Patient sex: F
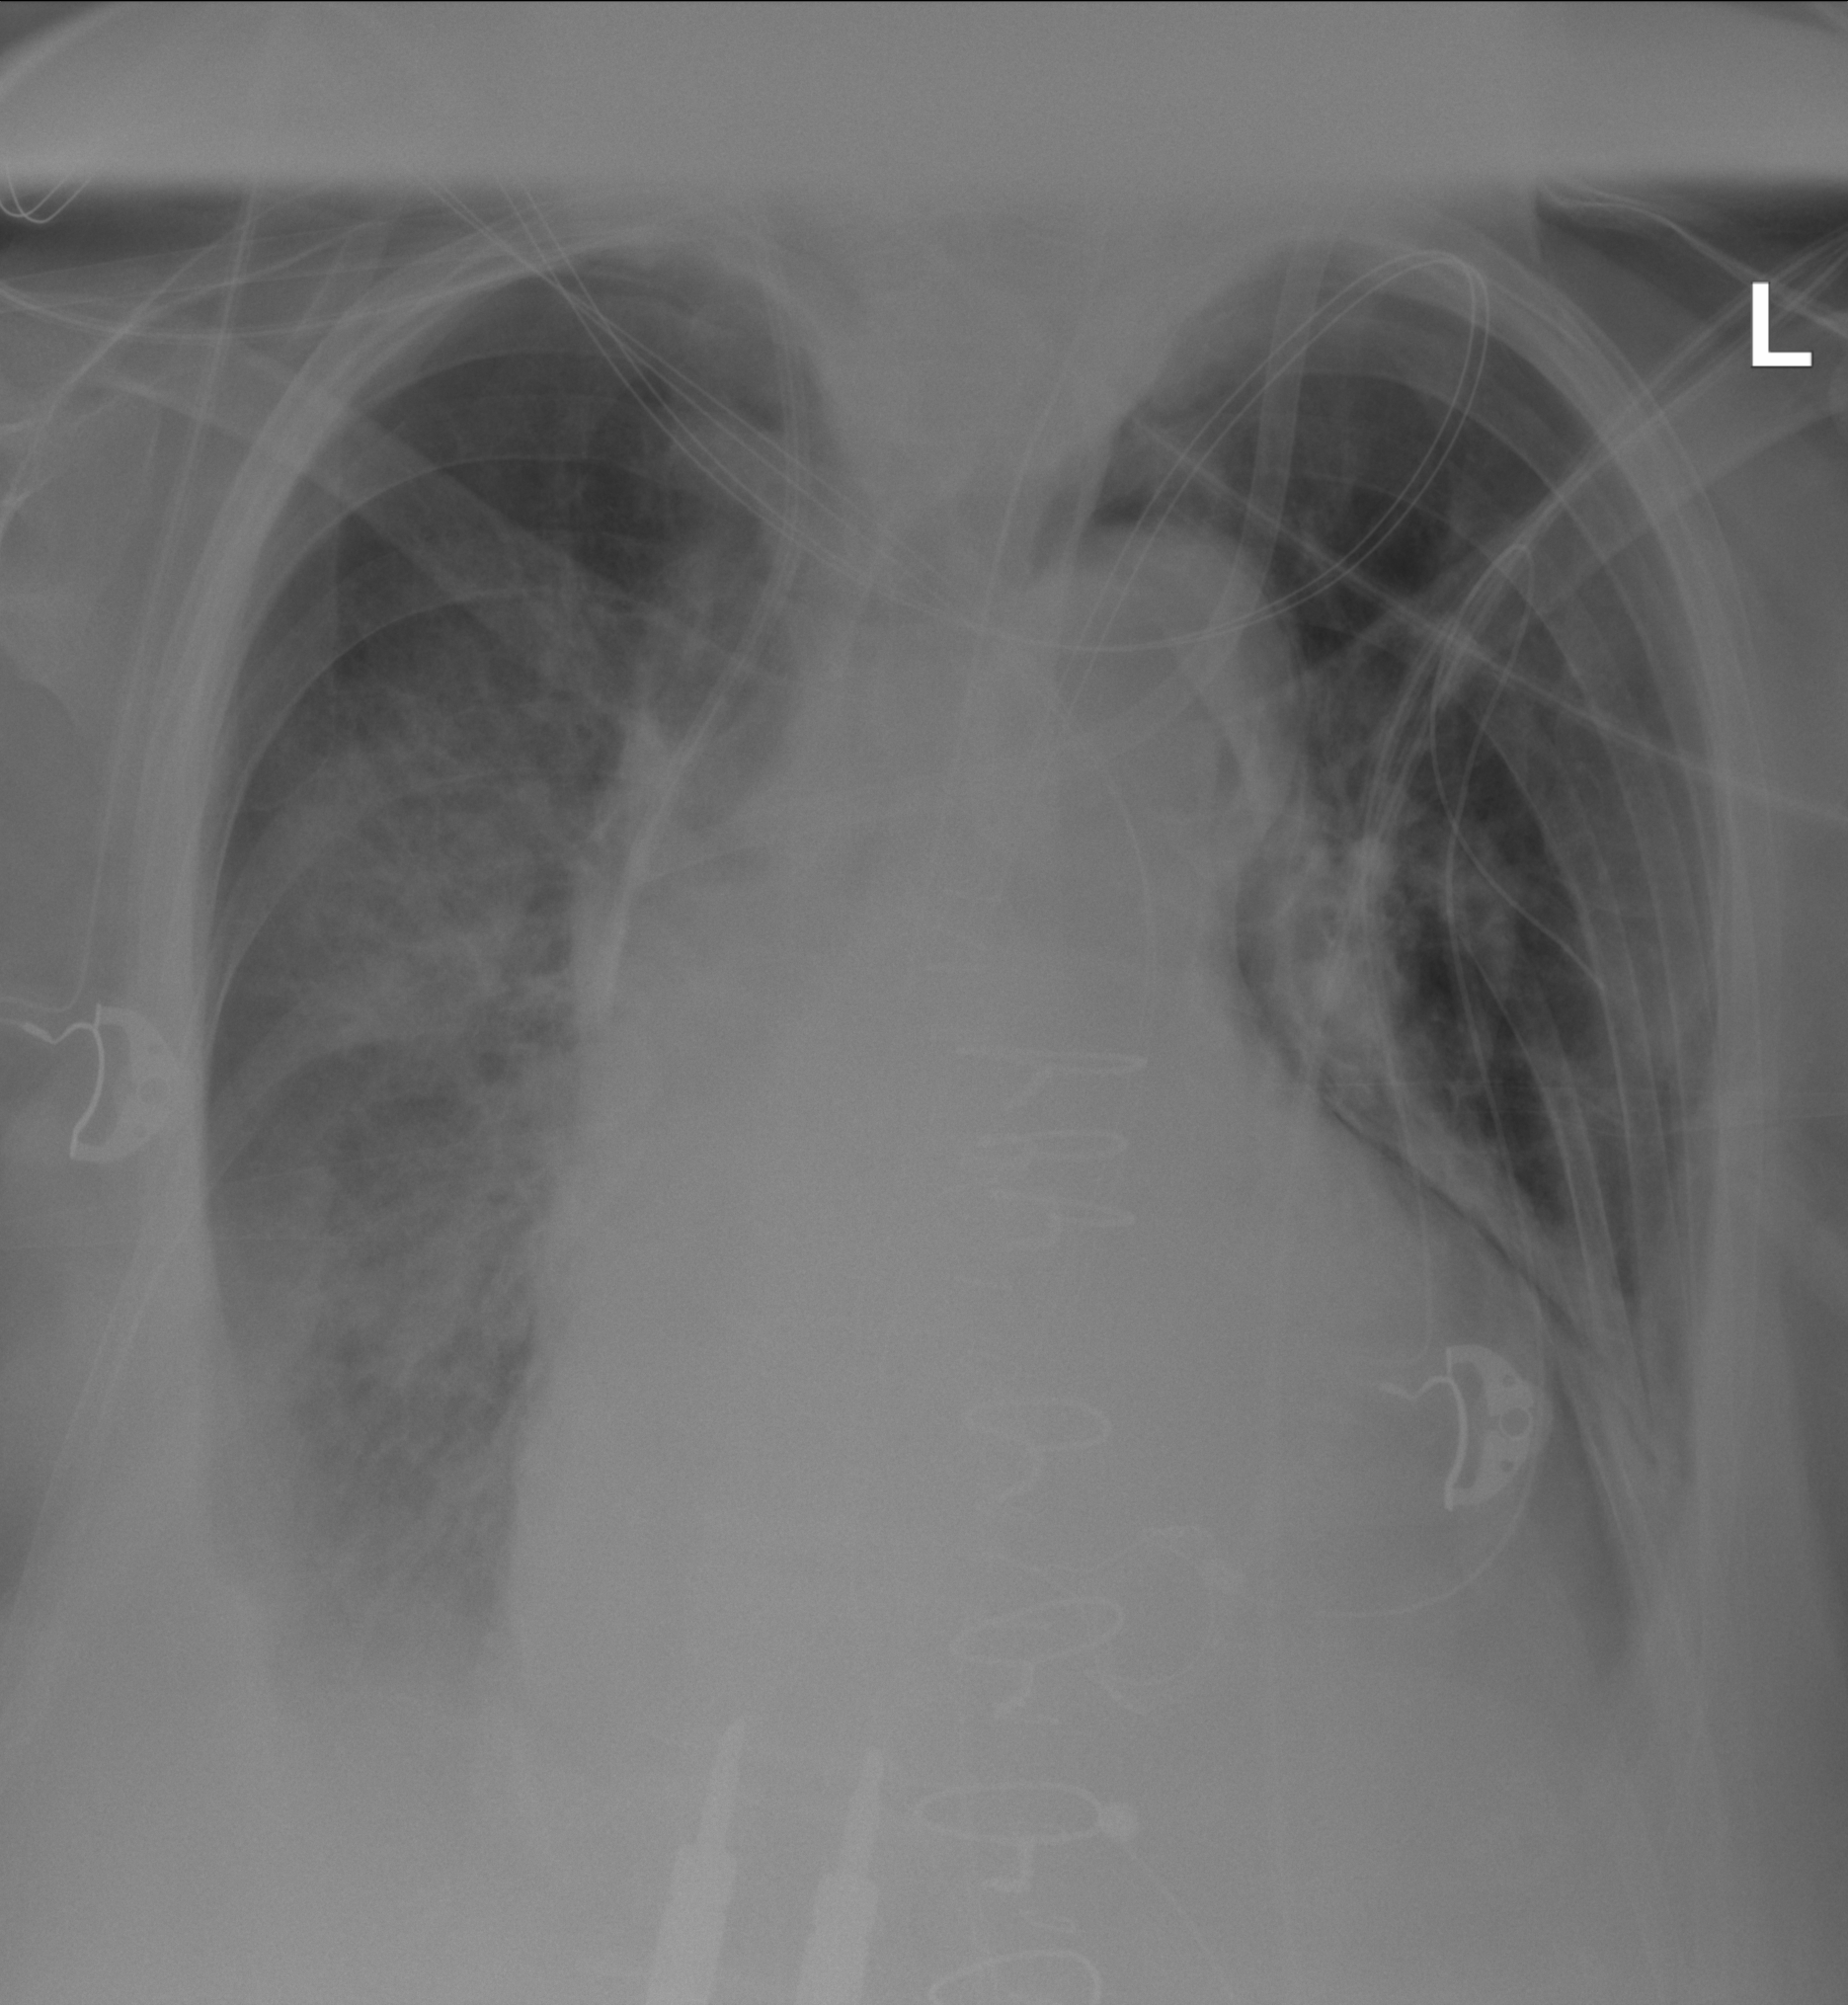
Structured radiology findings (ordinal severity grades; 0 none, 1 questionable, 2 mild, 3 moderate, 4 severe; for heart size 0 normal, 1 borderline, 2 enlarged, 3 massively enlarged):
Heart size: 2
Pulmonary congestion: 2
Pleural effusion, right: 0
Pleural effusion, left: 2
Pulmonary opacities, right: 3
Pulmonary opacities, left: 0
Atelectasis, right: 0
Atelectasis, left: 2